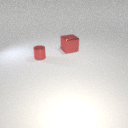
small red metal cylinder to the left of large red metal cube